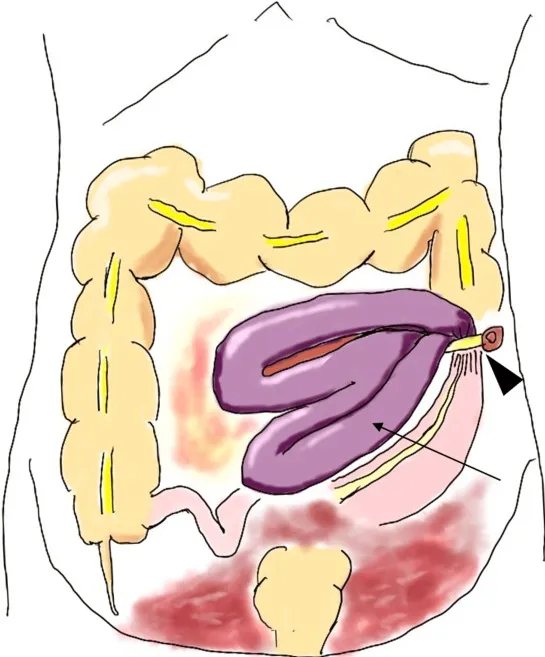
Surgical Illustration. Illustration shows the relative position of the hernia loop (arrow) and ureteral cutaneous fistula (arrowhead). . This illustration was drawn by Shintaro Arakaki and permission has been granted for its use in the article.
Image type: radiology (x_ray)